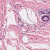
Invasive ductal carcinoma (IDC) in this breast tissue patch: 0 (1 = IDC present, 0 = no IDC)